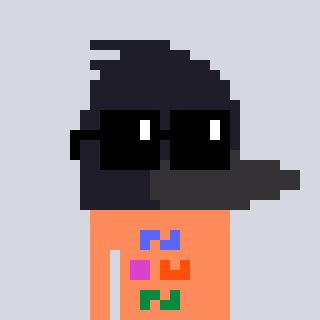
a pixel art character with square black sunglasses, a raven-shaped head and a peachy-colored body on a cool background